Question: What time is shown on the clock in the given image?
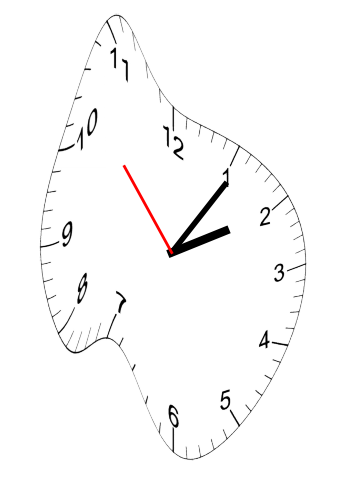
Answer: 02:05:53